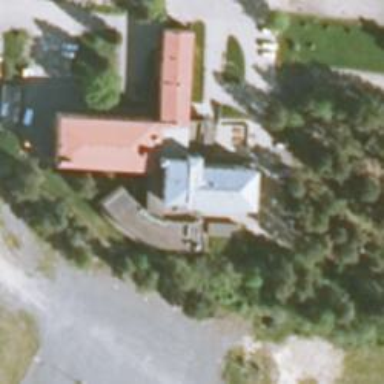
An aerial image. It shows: School.